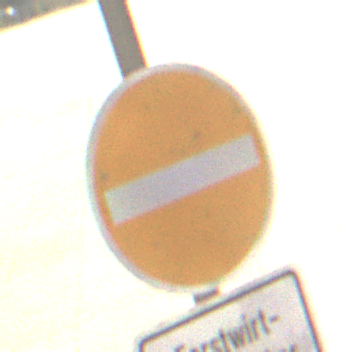
Verkehrszeichen: VerbotDerEinfahrt
Zusatzzeichen unten: BesondereFahrzeugeUndTransportgueter7
Umgebung: Outdoor, Suburban
Tageszeit: MorningAfternoon
Wetter: Clear
Licht: Natural
Jahreszeit: NotSpecified
Kontrast: HighContrast